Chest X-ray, PA view. Patient: 69 years old, sex F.
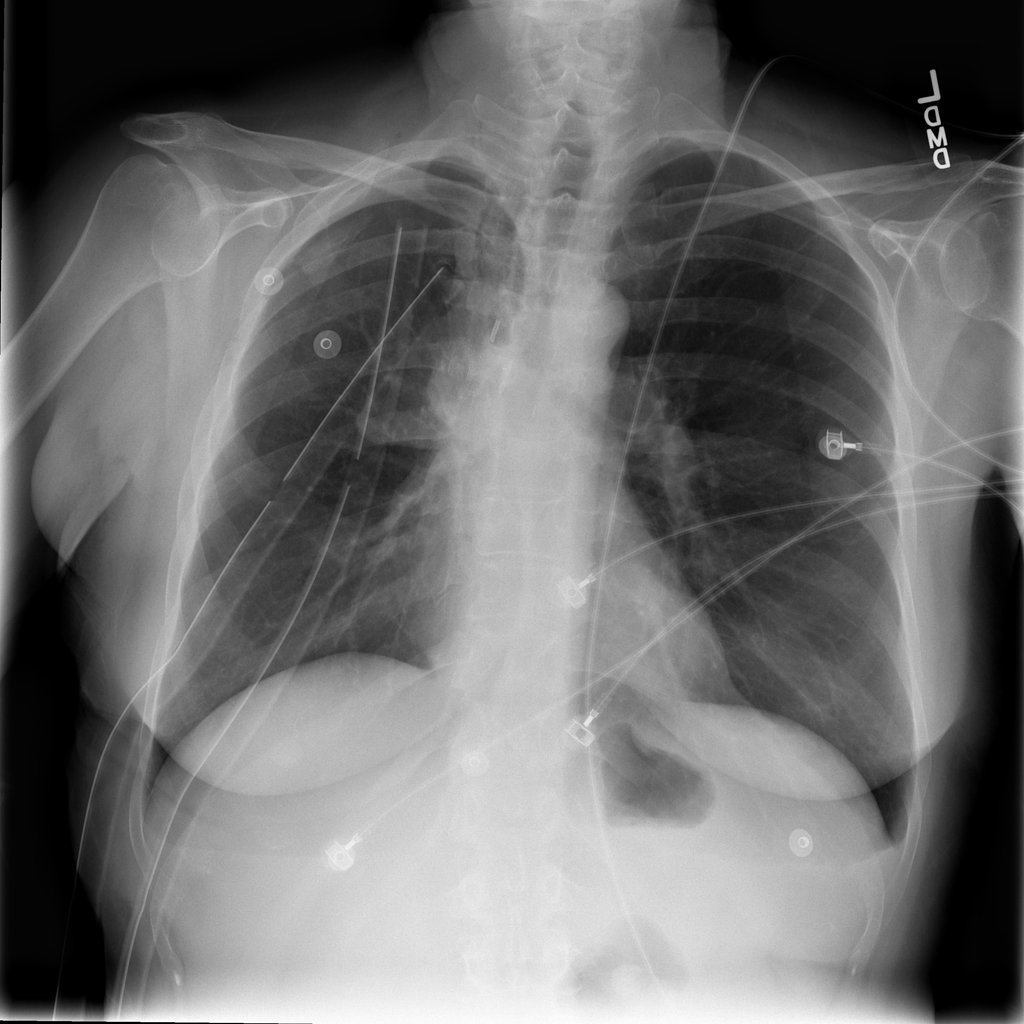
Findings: Infiltration, Pneumothorax